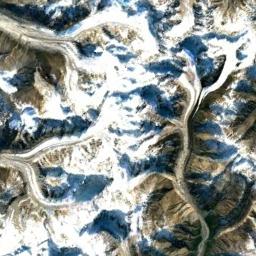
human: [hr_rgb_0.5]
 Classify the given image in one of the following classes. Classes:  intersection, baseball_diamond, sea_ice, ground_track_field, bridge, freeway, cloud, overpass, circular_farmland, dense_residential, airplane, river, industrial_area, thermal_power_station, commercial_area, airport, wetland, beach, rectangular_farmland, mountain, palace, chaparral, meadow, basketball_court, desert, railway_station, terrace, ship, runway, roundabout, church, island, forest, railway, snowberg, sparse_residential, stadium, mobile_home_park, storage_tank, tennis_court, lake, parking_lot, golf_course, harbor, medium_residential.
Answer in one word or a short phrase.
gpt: snowberg